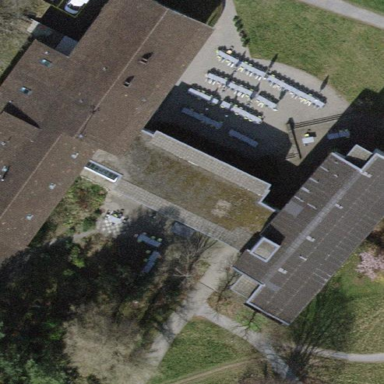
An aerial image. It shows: College building.